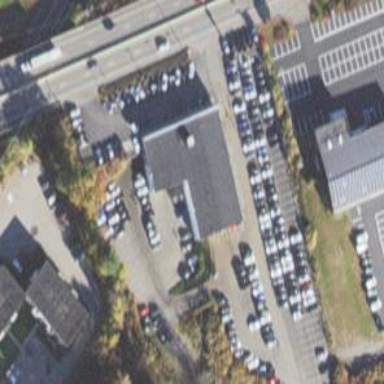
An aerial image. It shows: Car shop building.